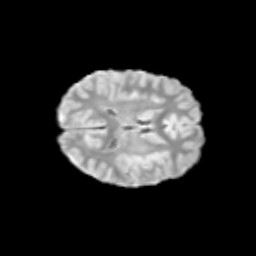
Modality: T2w
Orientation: axial
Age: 11
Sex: male
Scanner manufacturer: siemens
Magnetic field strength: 3 T
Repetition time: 3.8 s
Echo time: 0.07 s